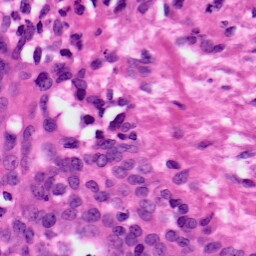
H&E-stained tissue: Ovarian